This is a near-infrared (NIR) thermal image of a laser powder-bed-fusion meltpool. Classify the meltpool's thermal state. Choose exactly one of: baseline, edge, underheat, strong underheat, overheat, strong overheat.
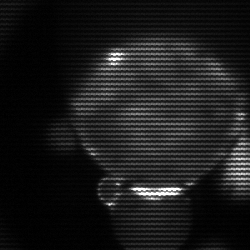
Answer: edge